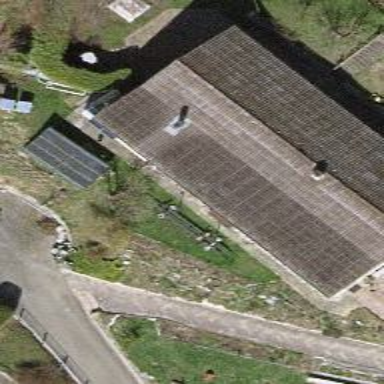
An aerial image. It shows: Simple house.